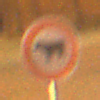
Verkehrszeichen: VerbotViehtrieb
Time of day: Night
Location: Outdoor (Urban)
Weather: Clear
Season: NotSpecified
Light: Artificial